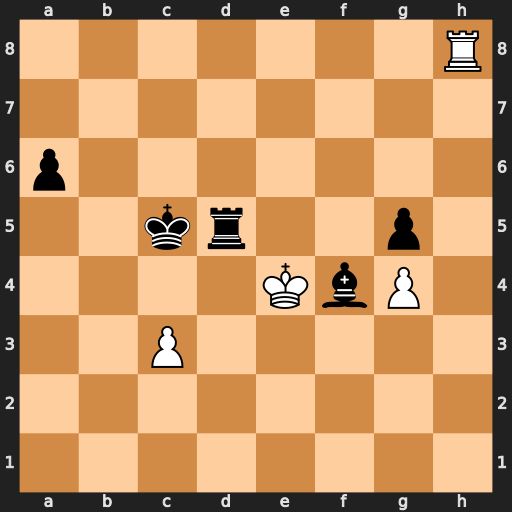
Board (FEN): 7R/8/p7/2kr2p1/4KbP1/2P5/8/8
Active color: w
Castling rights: -
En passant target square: -
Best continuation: Rc8+ Kd6 Rd8+ Kc6 Rxd5